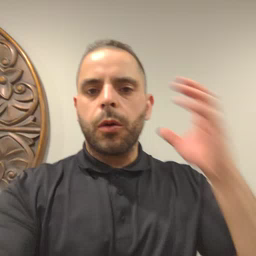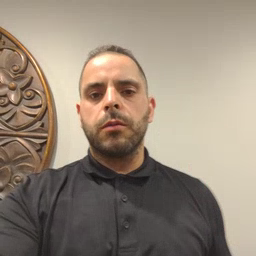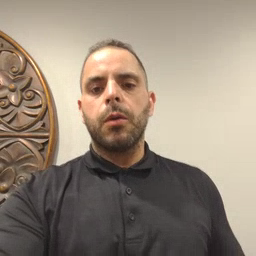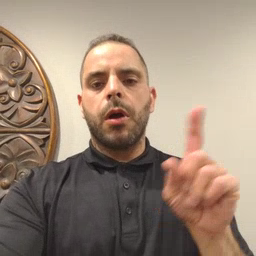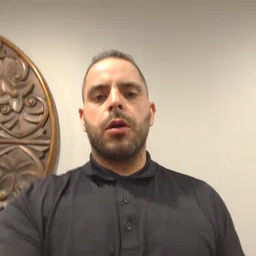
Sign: where